Question: I'm trying to join 3 tables together 'Products', 'Suppliers' and 'Categories' and then get row with 'SupplierID = 13'. I have read <URL>, there is explained how to associate '0:M'.

'''
var Sequelize = require('sequelize')
var sequelize = new Sequelize('northwind', 'nodejs', 'nodejs', {dialect: 'mysql',})
var Project = require('sequelize-import')(__dirname + '/models', sequelize, { exclude: ['index.js'] });
Project.Suppliers.hasMany(Project.Products, {foreignKey: 'SupplierID'});
Project.Products.belongsTo(Project.Suppliers, {foreignKey: 'SupplierID'});
Project.Categories.hasMany(Project.Products, {foreignKey: 'CategoryID'});
Project.Products.belongsTo(Project.Categories, {foreignKey: 'CategoryID'});
Project.Products
.find({
where: {
SupplierID: 13
},
include: [
Project.Suppliers,
Project.Category,
]
})
.success(function(qr){
if (qr == null) throw "Err";
console.log("---");
console.log(qr);
})
.error(function(err){
console.log("Err");
});
'''
'''
EventEmitter#success|ok is deprecated, please use promise-style instead.
EventEmitter#failure|fail|error is deprecated, please use promise-style instead.
Err
'''
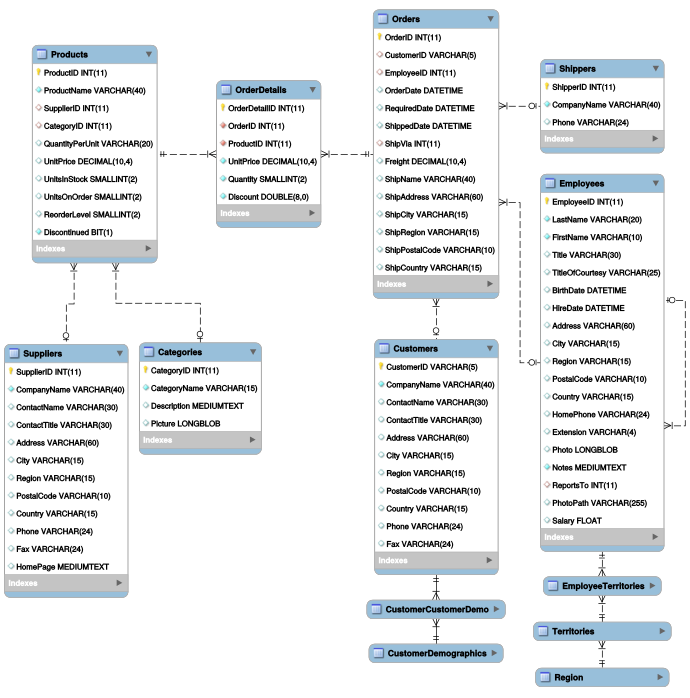
Answer: Update: 15 Jan 15 - added '.finally()' handler. Also indicated how '.then()' is being fed with an argument from the previous handler and how to perform the next sequenced query.
The '.success', '.error' and '.done' handlers are deprecated. The errors are not critical and it is likely that backwards compatibility will be maintained on them. But you should still change it.
As per promise A specs: <URL>
You now should do the following style:
'''
db.Model.find(something)
.then(function(results) {
//do something with results
//you can also take the results to make another query and return the promise.
return db.anotherModel.find(results[0].anotherModelId);
}).then(function(results) {
//do something else
}).catch(function(err) {
console.log(err);
}).finally(function() {
// finally gets called always regardless of
// whether the promises resolved with or without errors.
// however this finally handler does not receive any arguments.
});
'''
In short:
Use '.then' instead of '.success'
Use '.catch' instead of '.error'
Use '.finally' instead of '.done'
*note: '.finally' will always get called regardless.